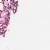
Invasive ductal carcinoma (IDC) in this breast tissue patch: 0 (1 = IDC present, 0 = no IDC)